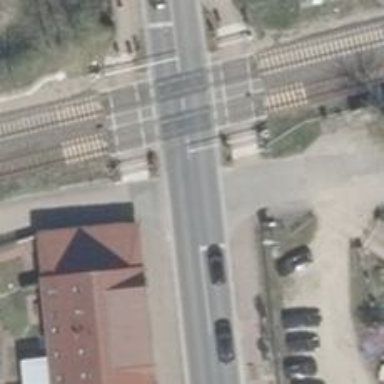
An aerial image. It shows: Secondary road with asphalt surface. There are sidewalks on both sides and track for cycling in both directions.